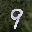
Label: 9